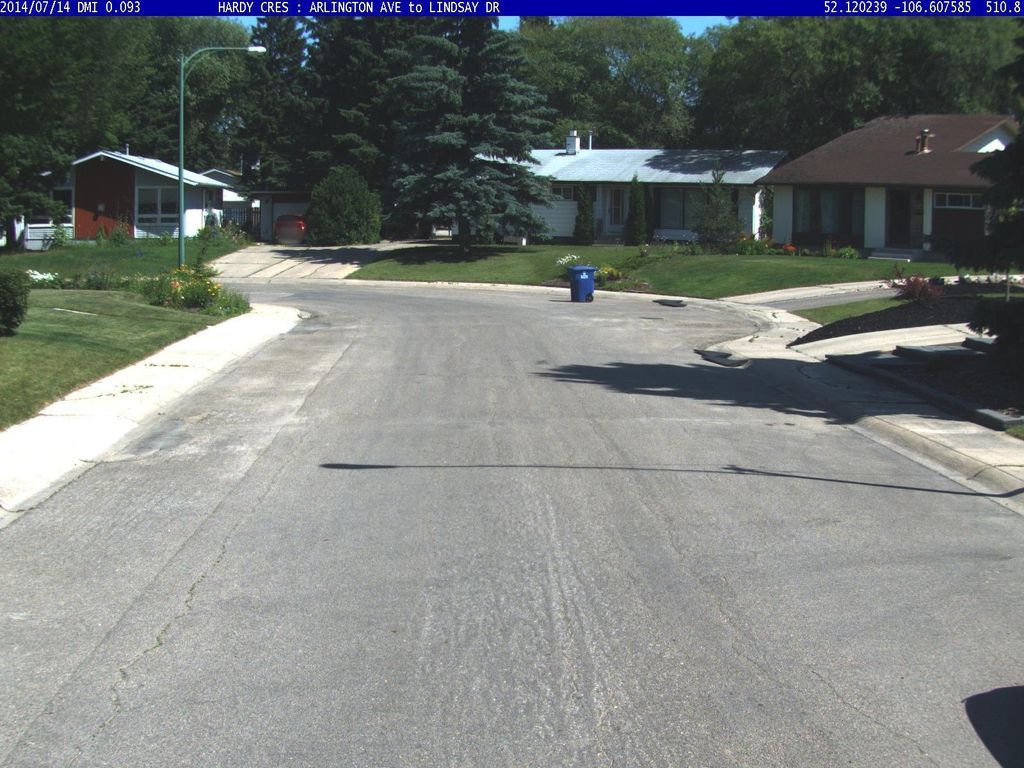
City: saskatoon